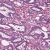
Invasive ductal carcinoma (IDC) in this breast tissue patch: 1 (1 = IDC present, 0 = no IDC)